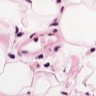
Metastatic tissue present: no